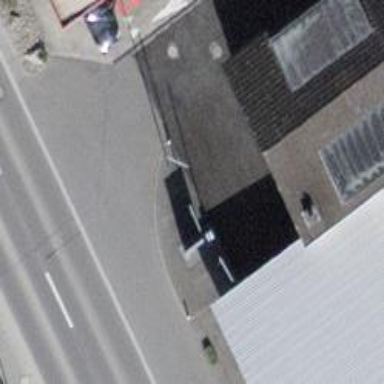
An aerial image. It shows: Charging station.